You are looking at the wavelet scalogram of a bearing's acceleration signal. Diagnose the bearing from this image, choosing from: normal, inner_race, outer_race, ball.
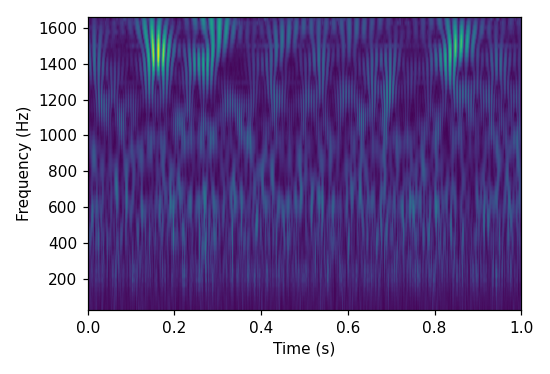
Answer: outer_race